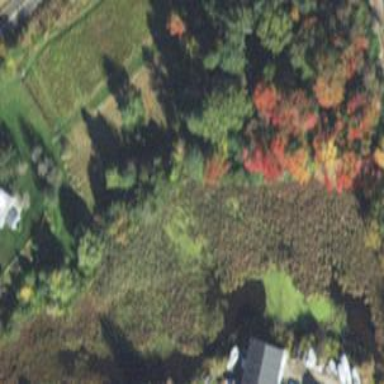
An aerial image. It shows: Mixed woodland area with various types of trees.